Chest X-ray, AP view. Patient: 64 years old, sex F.
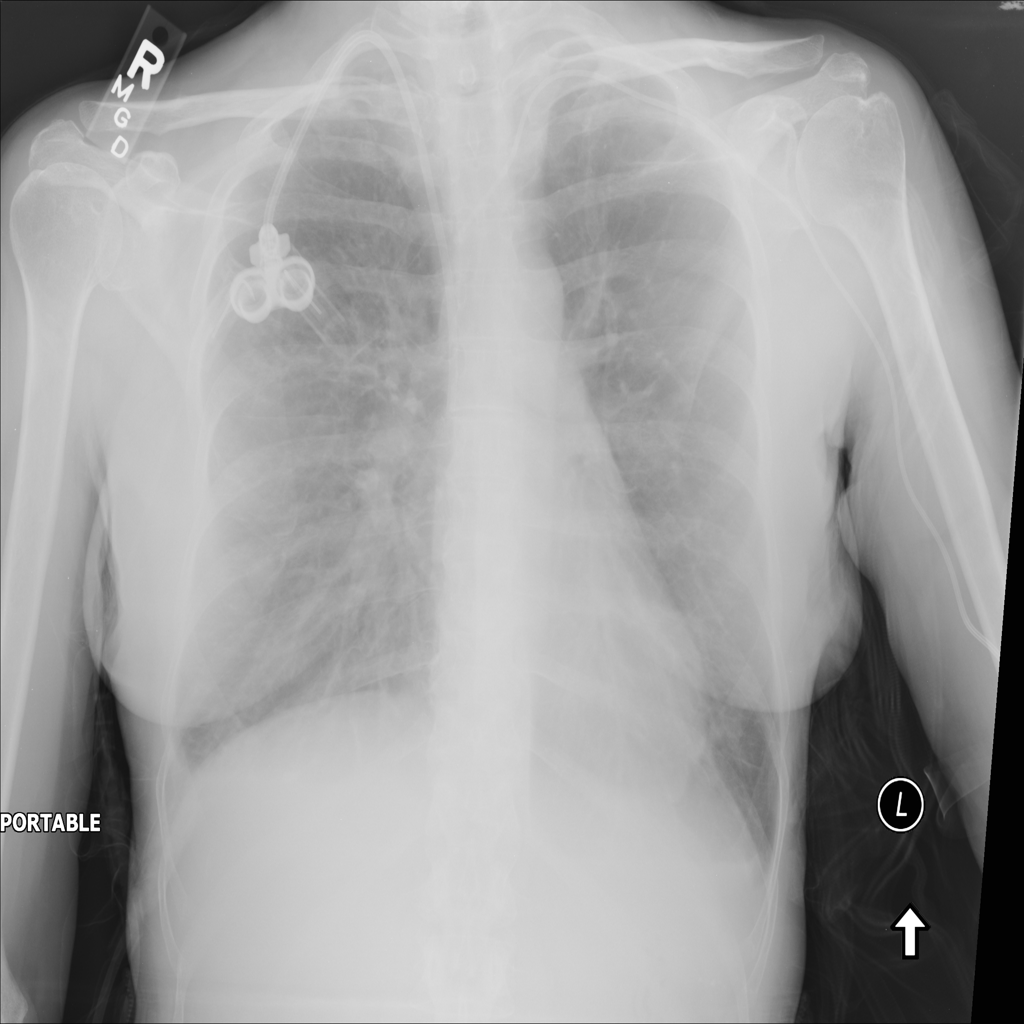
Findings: No Finding